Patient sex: F
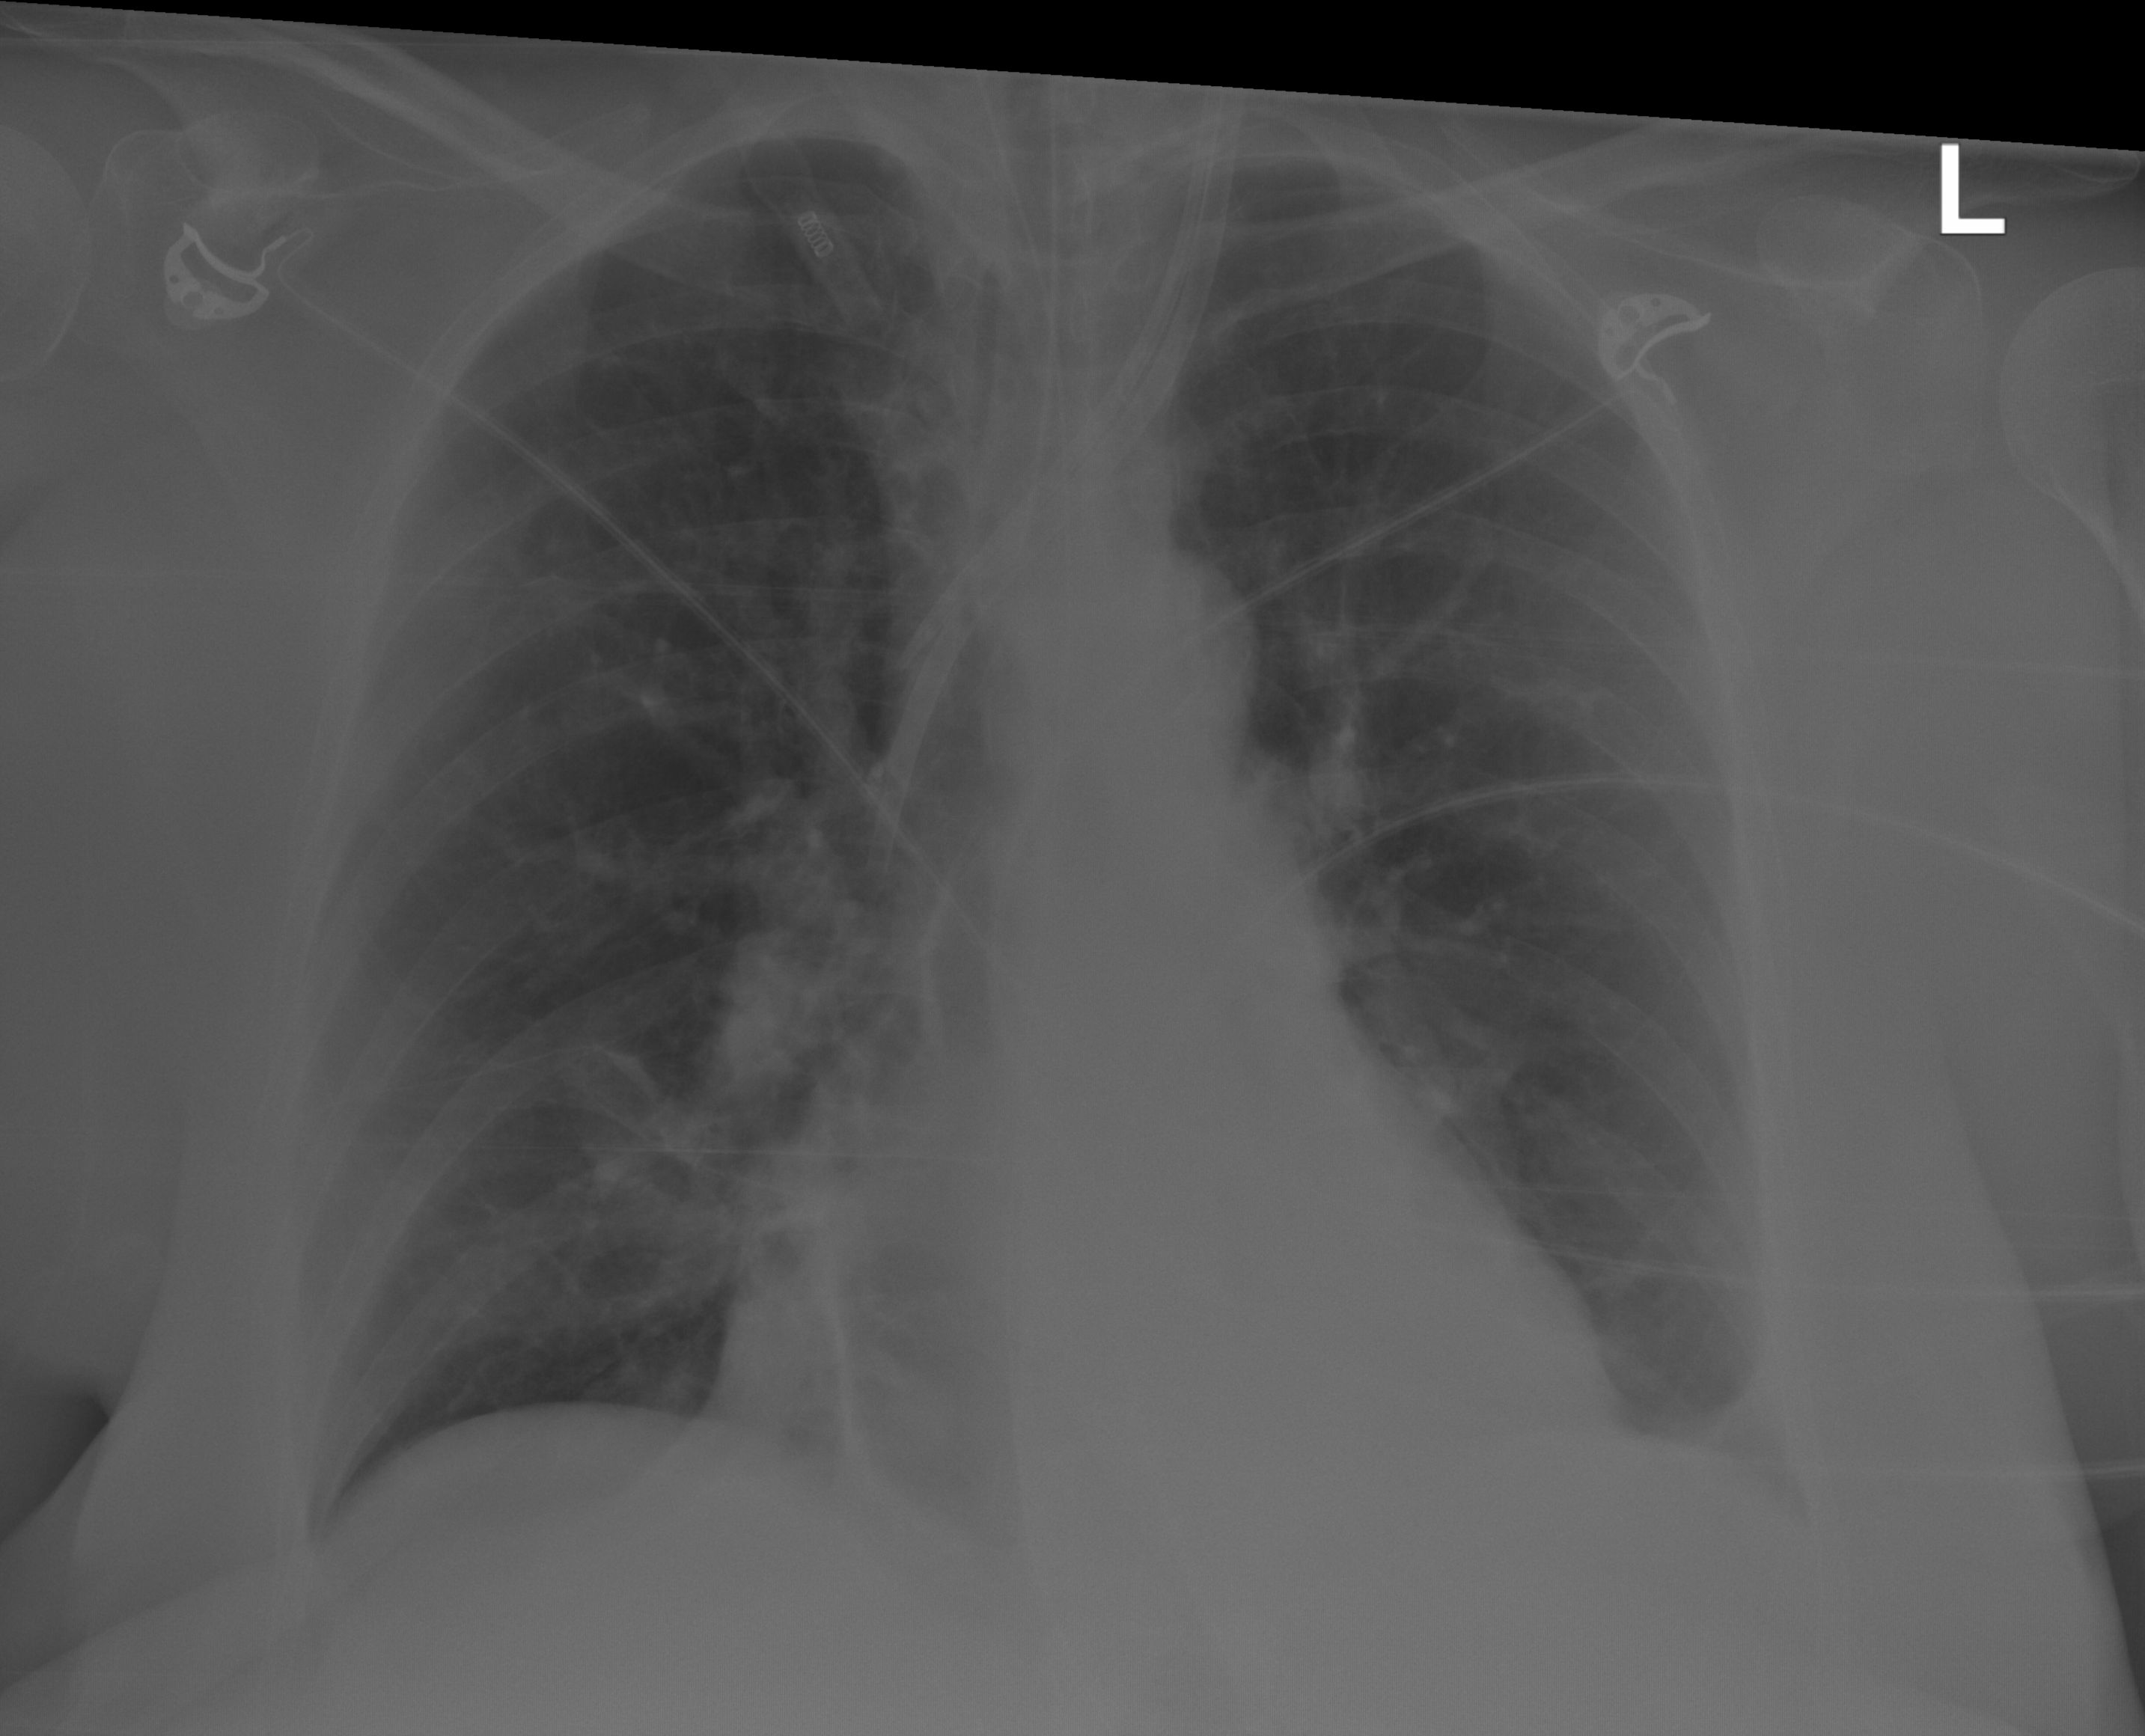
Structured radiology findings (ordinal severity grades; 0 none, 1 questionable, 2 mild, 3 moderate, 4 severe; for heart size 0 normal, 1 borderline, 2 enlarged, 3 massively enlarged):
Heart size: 0
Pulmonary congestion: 0
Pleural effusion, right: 0
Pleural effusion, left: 2
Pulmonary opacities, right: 2
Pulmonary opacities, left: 0
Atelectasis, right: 2
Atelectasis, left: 0